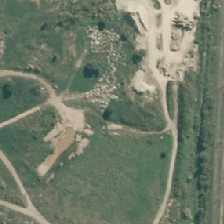
Land cover: low_producing_grassland